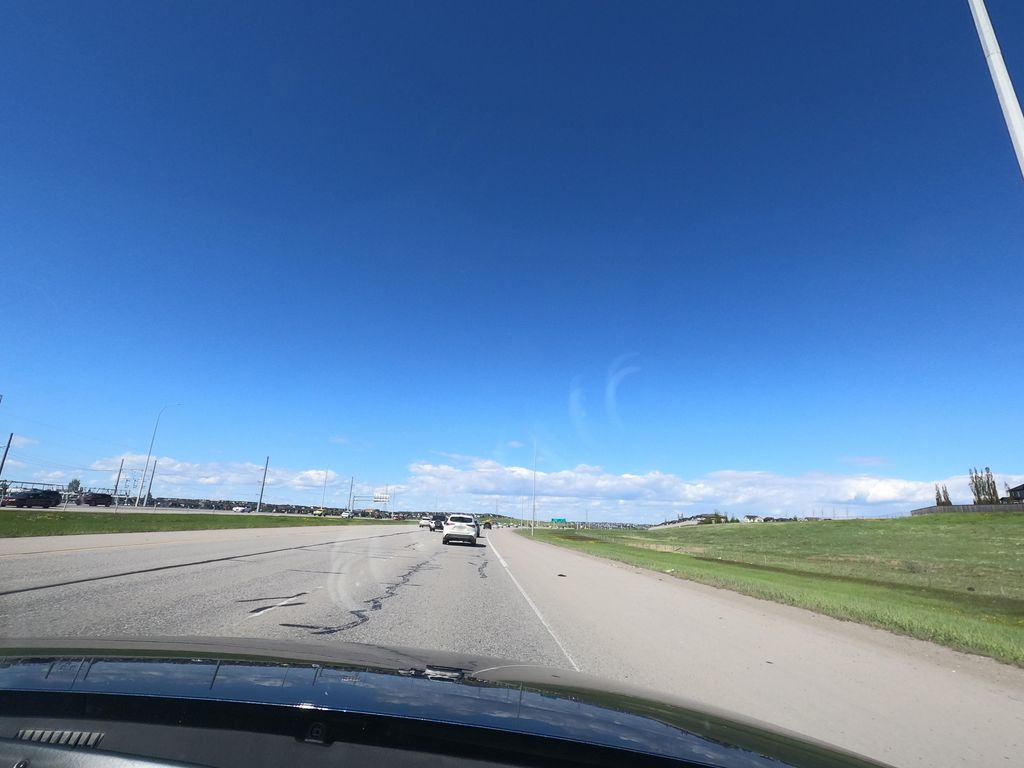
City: calgary